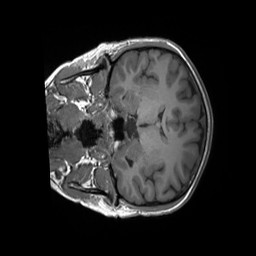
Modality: T1w
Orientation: coronal
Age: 21
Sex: female
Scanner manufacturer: siemens
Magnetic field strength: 3 T
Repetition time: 1.8 s
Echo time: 0.00232 s